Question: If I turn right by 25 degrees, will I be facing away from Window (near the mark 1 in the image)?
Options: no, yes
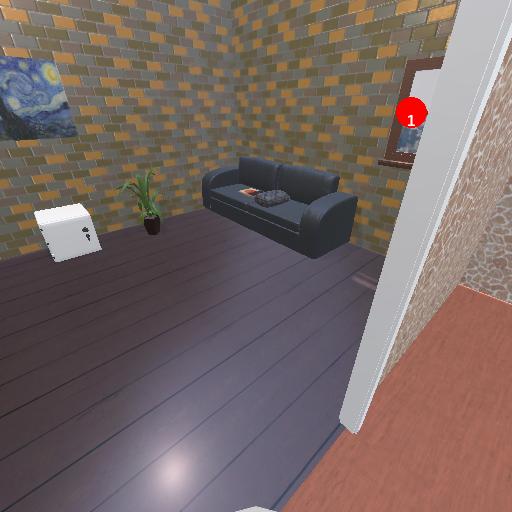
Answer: no